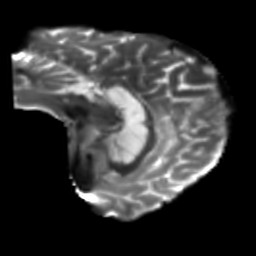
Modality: T2w
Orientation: sagittal
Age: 49
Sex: male
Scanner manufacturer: siemens
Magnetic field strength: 3 T
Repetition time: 5.25 s
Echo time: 0.08 s